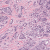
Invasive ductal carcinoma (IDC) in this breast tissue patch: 1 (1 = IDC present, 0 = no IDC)